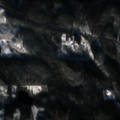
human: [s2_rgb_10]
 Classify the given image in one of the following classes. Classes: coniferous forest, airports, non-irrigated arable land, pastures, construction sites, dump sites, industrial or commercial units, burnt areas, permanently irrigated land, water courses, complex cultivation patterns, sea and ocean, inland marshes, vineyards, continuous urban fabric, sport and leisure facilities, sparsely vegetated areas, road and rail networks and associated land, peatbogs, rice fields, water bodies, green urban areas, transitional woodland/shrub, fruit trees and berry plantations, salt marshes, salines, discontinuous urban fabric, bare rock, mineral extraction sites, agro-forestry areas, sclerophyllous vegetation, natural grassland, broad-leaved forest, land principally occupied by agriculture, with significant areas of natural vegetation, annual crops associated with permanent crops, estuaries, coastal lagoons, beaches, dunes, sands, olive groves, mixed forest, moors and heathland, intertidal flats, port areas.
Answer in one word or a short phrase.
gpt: coniferous forest, mixed forest, transitional woodland/shrub